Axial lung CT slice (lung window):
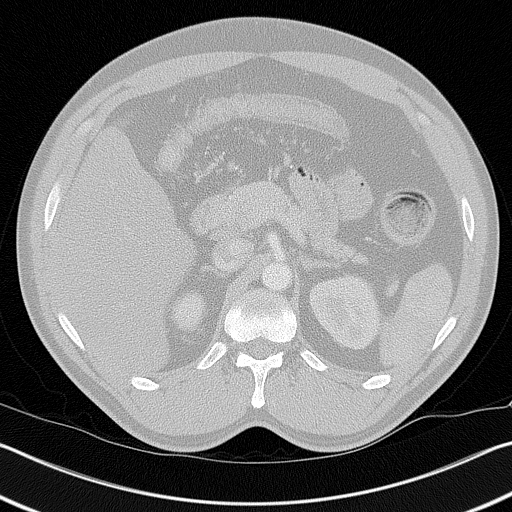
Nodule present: no